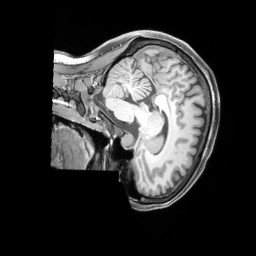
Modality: T1w
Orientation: sagittal
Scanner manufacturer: siemens
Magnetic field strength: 3 T
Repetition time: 2.3 s
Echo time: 0.00226 s